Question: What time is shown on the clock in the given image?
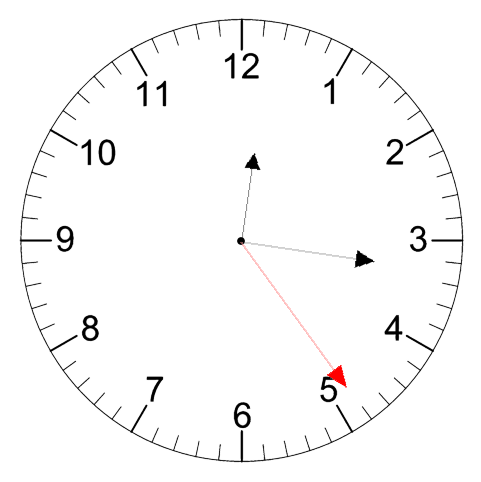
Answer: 12:16:24